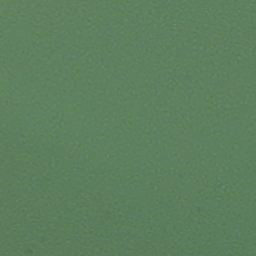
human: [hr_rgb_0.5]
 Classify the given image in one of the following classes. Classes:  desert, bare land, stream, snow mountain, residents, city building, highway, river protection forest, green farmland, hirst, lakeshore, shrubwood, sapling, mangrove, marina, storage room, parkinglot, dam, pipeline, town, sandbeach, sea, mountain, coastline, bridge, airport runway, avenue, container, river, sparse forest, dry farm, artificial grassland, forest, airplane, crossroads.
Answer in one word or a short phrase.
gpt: sea